Interaction volume radius: 10 \u00c5
Interaction volume height: 20 \u00c5
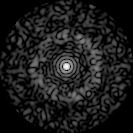
Disorder parameter: 0.8463